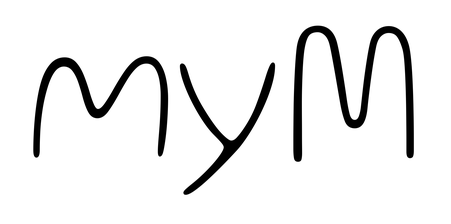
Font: Gluten_Thin